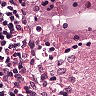
Metastatic tissue present: no